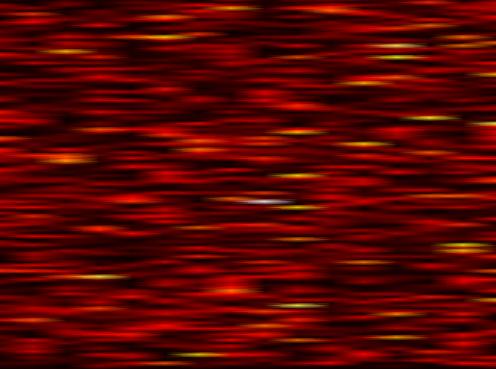
Label: UFMC